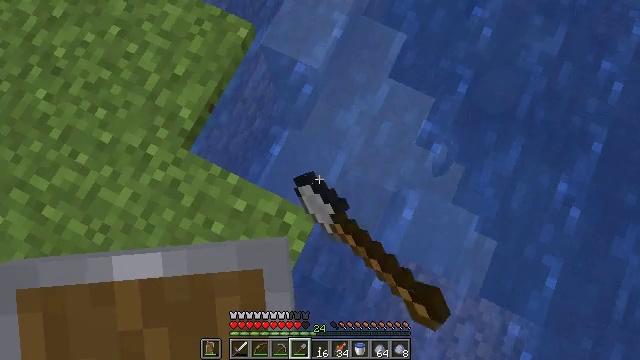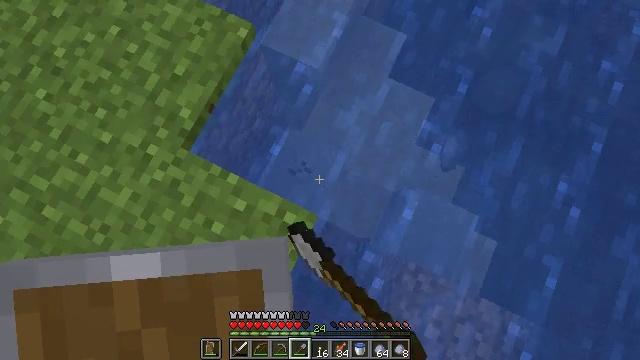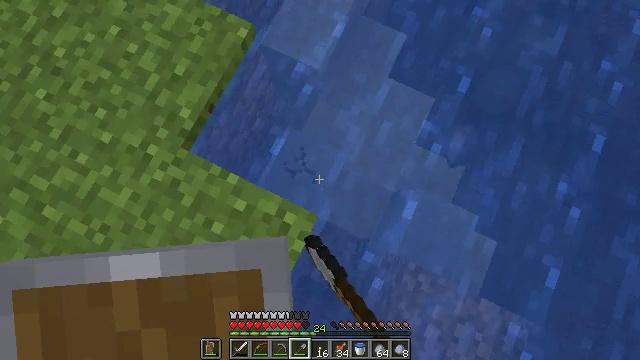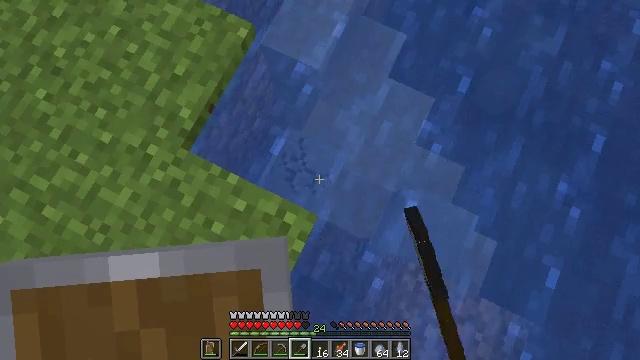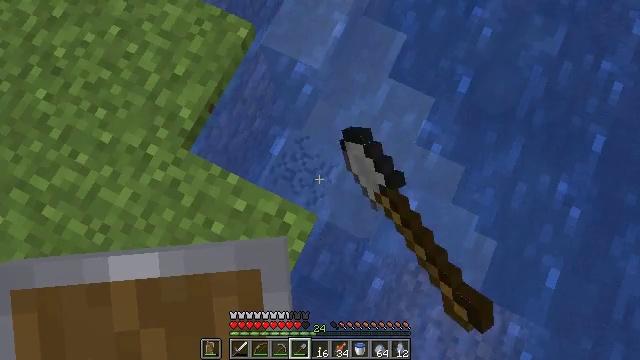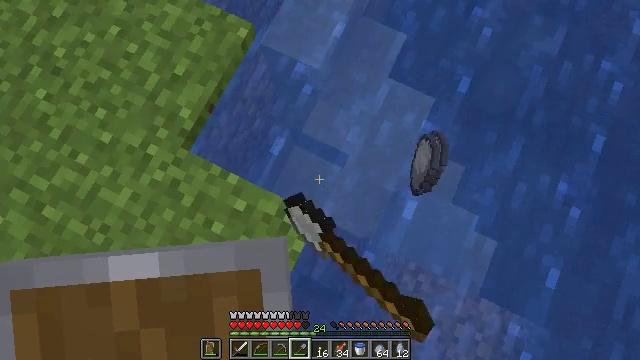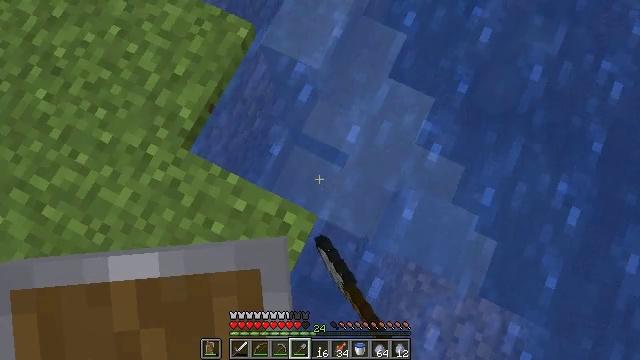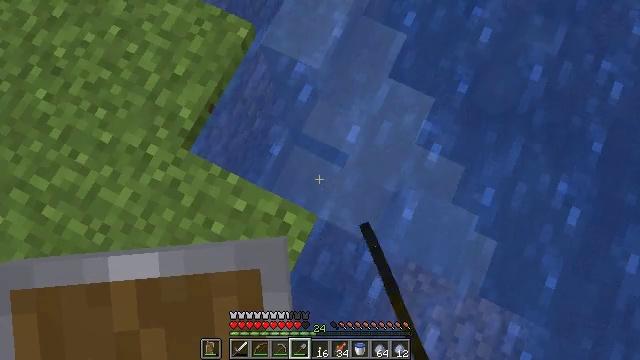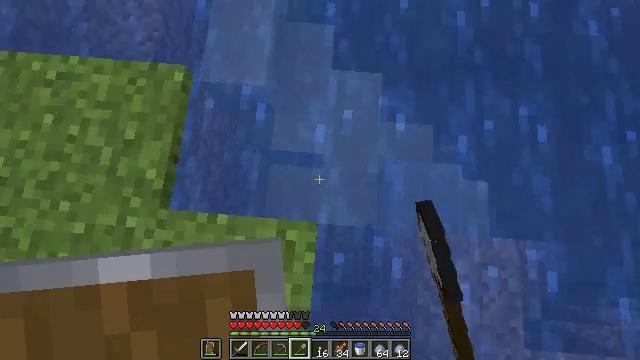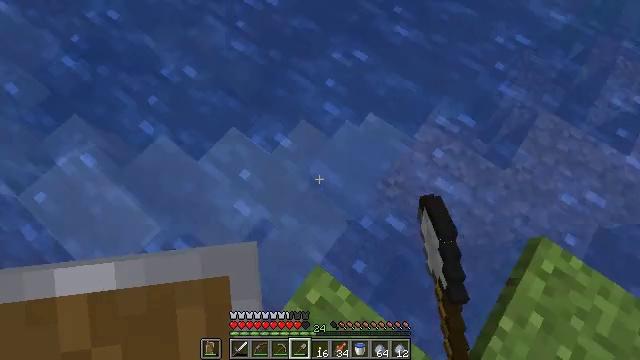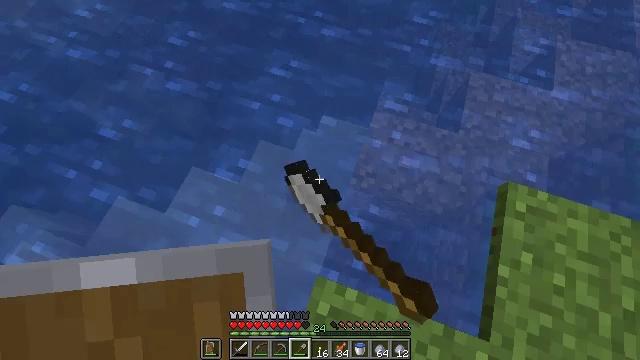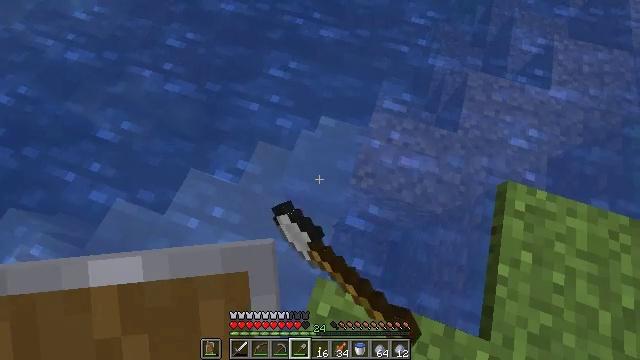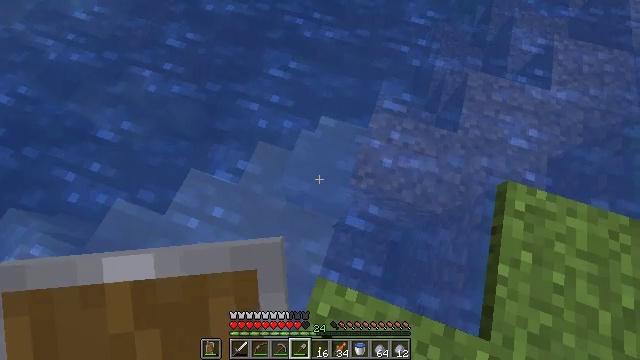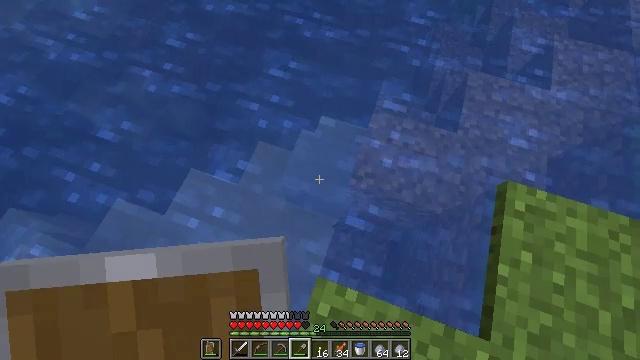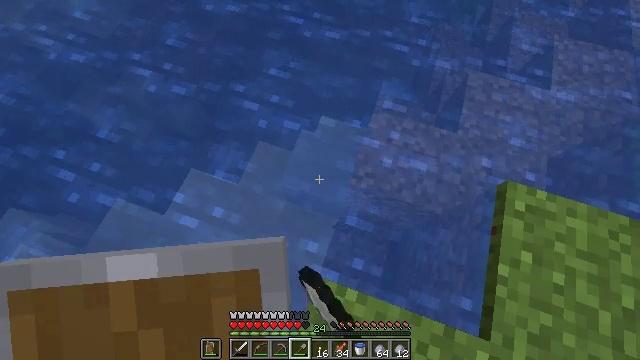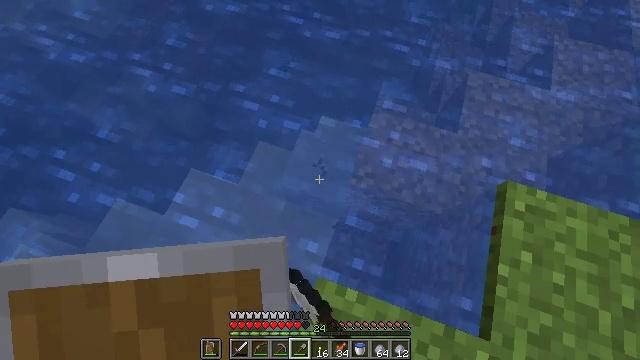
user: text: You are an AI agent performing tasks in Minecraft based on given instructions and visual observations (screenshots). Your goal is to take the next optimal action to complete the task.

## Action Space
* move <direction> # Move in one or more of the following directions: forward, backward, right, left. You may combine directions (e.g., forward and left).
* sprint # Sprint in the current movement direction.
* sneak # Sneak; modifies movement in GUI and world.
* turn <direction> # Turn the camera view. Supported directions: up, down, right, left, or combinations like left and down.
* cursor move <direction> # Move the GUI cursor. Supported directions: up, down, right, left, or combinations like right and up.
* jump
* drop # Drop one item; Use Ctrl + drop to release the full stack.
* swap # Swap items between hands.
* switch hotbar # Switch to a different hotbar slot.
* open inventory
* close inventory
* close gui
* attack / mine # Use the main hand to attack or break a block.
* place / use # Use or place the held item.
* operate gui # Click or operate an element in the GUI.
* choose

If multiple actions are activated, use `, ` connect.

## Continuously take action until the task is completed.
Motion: motion action
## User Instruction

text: Collect clay by holding down the left mouse button.
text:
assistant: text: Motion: attack / mine
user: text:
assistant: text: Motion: attack / mine
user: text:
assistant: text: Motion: attack / mine
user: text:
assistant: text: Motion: attack / mine
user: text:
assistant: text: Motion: attack / mine
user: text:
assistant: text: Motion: attack / mine
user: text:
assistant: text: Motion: attack / mine
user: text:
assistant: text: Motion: turn right and up, attack / mine
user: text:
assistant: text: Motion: turn right and up, attack / mine
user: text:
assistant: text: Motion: turn right and up, attack / mine
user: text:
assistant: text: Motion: attack / mine
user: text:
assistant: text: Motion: attack / mine
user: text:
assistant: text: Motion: attack / mine
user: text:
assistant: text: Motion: attack / mine
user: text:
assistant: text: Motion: attack / mine
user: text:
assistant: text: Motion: attack / mine
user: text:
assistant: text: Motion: attack / mine
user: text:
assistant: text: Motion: attack / mine
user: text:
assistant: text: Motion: attack / mine
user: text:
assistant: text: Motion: attack / mine
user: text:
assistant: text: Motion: attack / mine
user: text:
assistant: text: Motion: attack / mine
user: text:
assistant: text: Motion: attack / mine
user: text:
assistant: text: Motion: attack / mine
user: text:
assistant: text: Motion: attack / mine